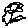
Label: flower